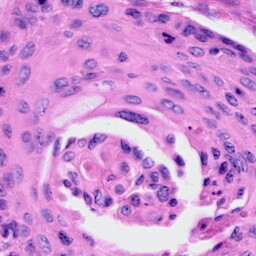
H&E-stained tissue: Cervix